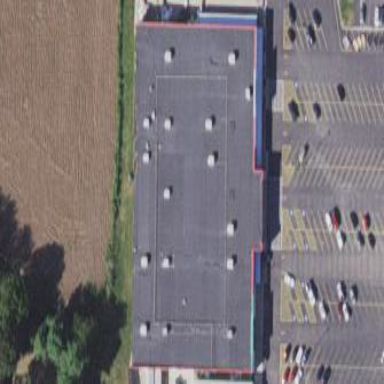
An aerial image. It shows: Retail building that serves as country store.